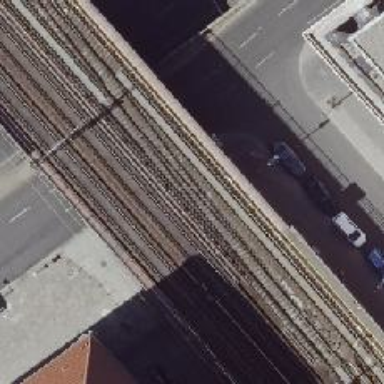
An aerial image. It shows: Light rail electrified bridge without ballast.